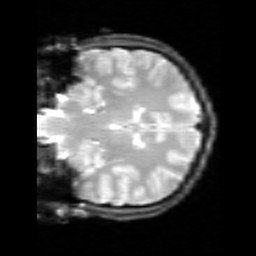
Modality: inplaneT2
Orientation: coronal
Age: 20
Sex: male